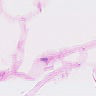
Metastatic tissue present: no